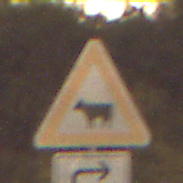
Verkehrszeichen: ViehtriebRechts
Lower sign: RichtungsangabeDurchPfeile5
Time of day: Night
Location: Outdoor (Nature)
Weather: Clear
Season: NotSpecified
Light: Natural